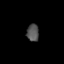
Tissue: skin
Cell type: Epithelial cells
Senescence score: 0.9203
Nuclear area (px): 208
Mean DAPI intensity: 81.49